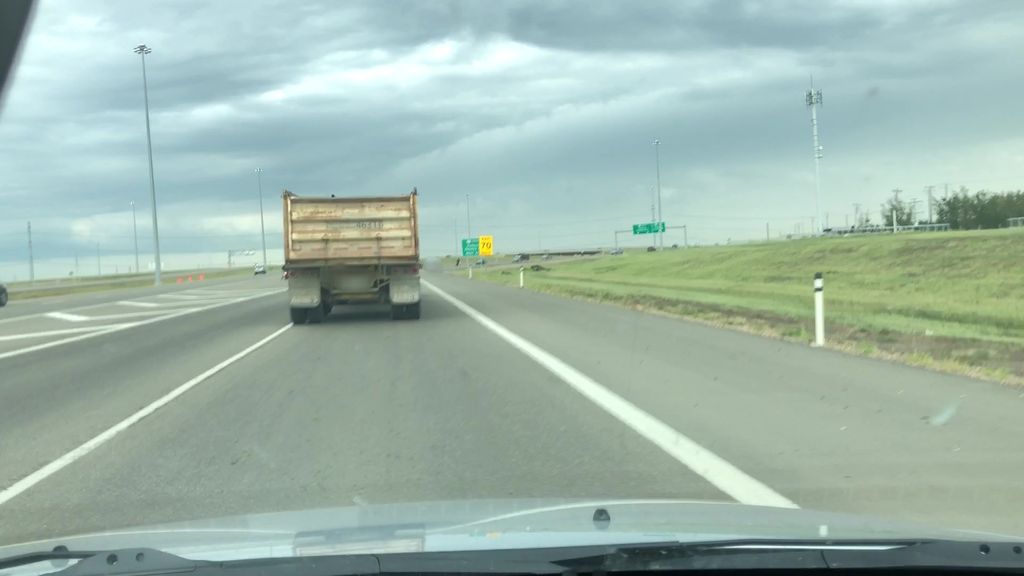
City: edmonton